Interaction volume radius: 5 \u00c5
Interaction volume height: 20 \u00c5
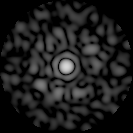
Disorder parameter: 0.7813